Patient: sex F, age 39
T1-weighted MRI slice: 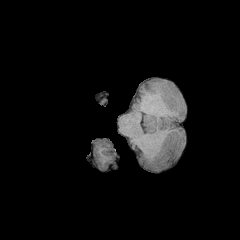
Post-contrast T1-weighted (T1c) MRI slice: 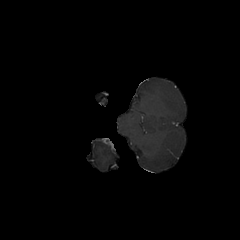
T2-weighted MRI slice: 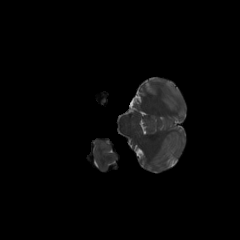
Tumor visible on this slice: no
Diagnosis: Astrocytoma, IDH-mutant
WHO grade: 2